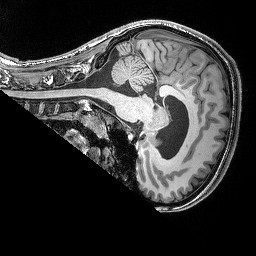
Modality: T1w
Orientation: sagittal
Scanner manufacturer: siemens
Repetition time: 2.25 s
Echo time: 0.00418 s